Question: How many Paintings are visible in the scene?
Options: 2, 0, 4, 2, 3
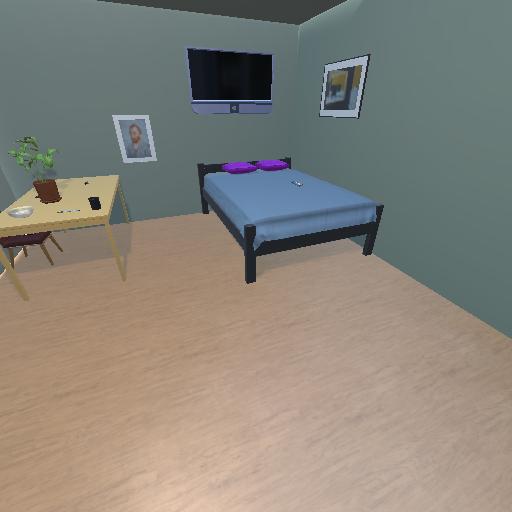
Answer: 2